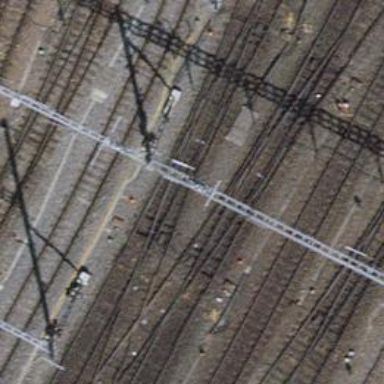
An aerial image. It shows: Railway siding with one electrified track and contact line for powering the train.